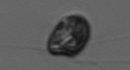
Label: flagellate_morphotype1